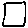
Label: square